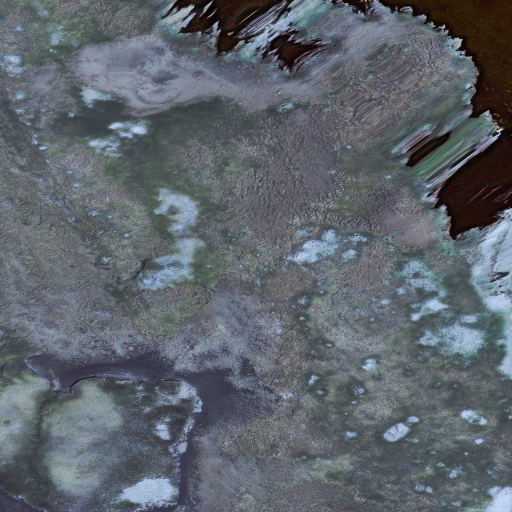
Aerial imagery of cape in Alaska named Sredni Point containing only unknown